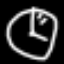
Label: clock